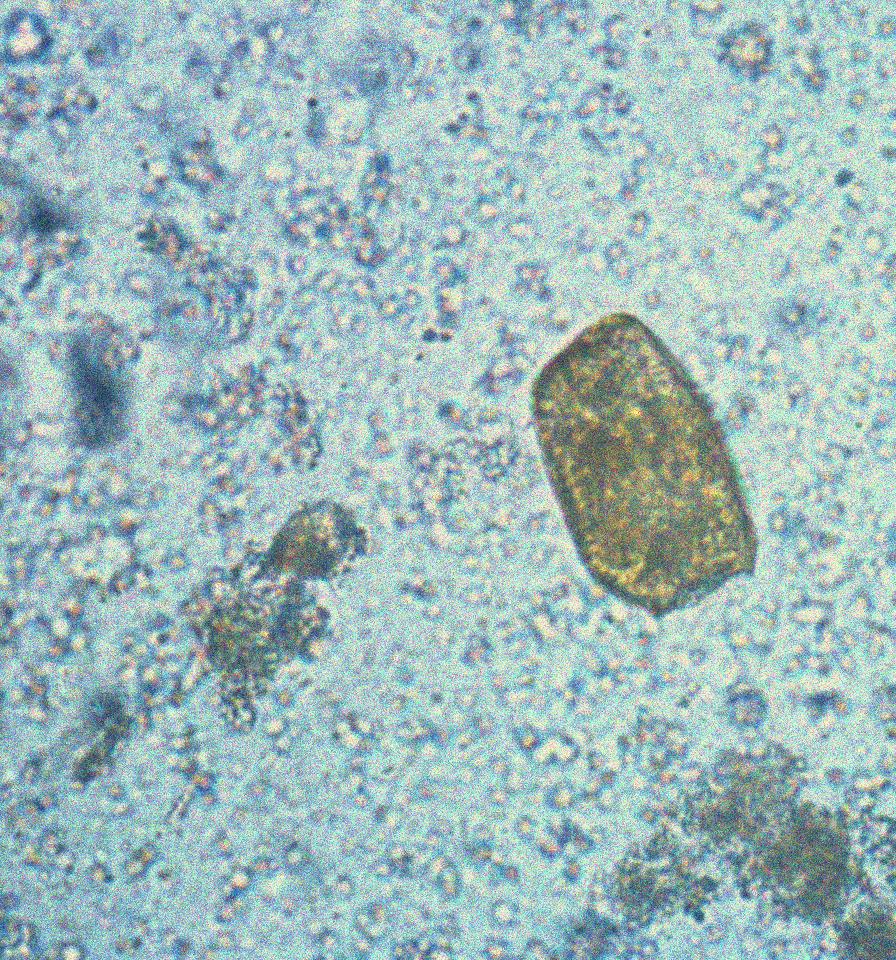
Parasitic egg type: Paragonimus spp